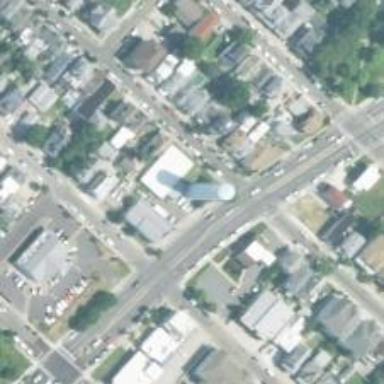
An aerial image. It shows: Water tower that is man-made.